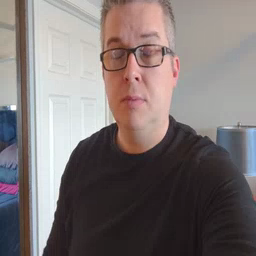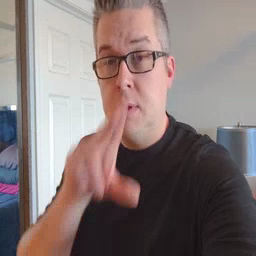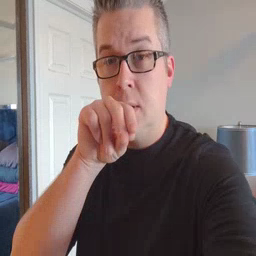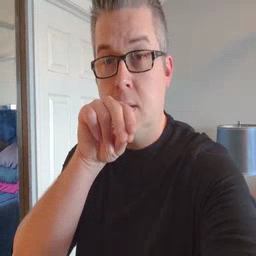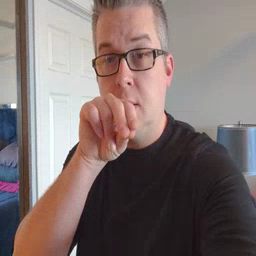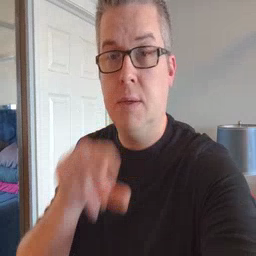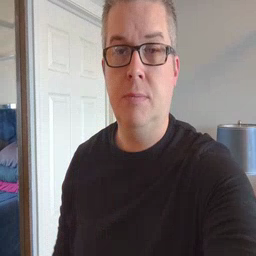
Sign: duck